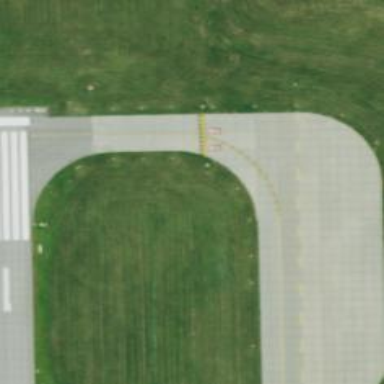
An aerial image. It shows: Image of taxiway at airport.